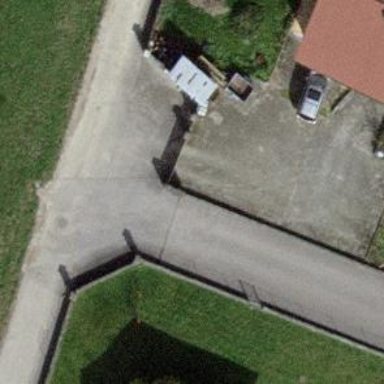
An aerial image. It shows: Gate.